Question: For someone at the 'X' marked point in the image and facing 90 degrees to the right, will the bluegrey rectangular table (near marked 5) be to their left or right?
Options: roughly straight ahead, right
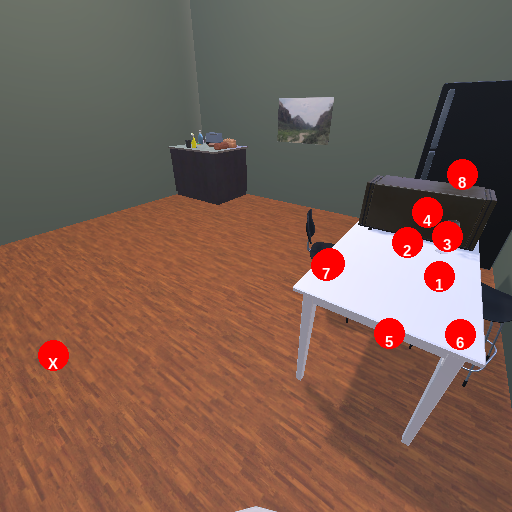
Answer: roughly straight ahead